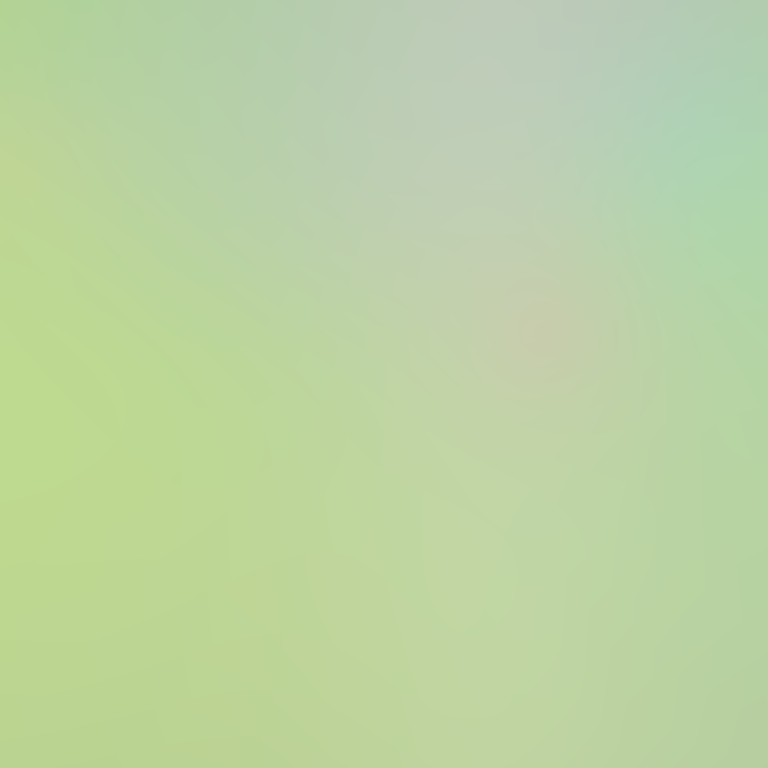
Abstract light effect, smooth gradient from soft green to pale yellow, calm atmosphere, diffuse light, no room, no furniture, no objects.